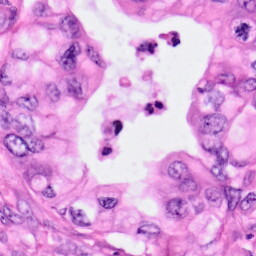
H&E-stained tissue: Pancreatic